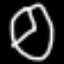
Label: clock